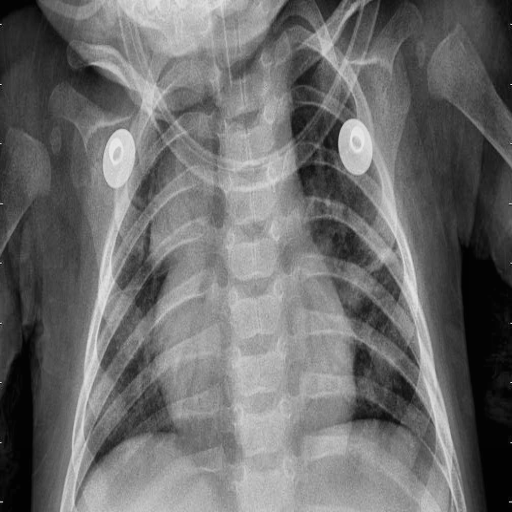
Finding: PNEUMONIA